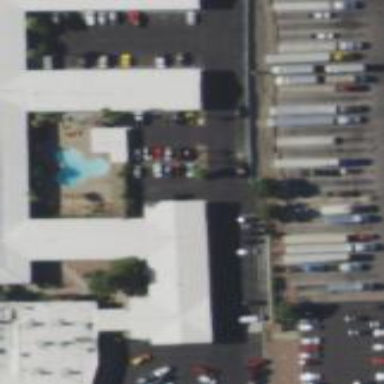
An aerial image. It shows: Hotel building.